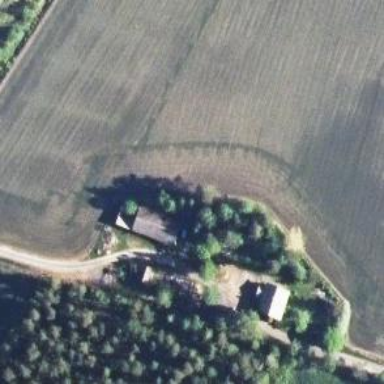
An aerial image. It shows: Farmyard area.